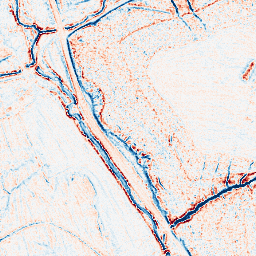
Category: edge_preserving
Decomposition family: anisotropic_diffusion
Decomposition parameters: iterations: 20
kappa: 10
gamma: 0.05
Upsampling method: sinc_blackman
Upsampling parameters: scale: 8
kernel_size: 16
Upsampling scale: 8